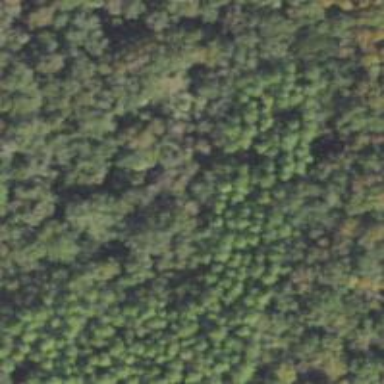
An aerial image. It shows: Forest area dominated by needle-leaved trees.